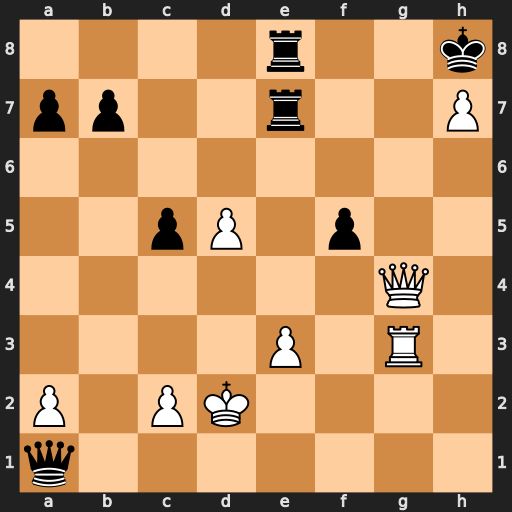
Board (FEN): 4r2k/pp2r2P/8/2pP1p2/6Q1/4P1R1/P1PK4/q7
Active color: w
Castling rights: -
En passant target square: -
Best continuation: Qg8+ Rxg8 hxg8=Q#